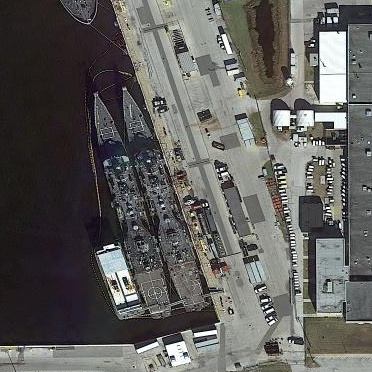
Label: cruiser